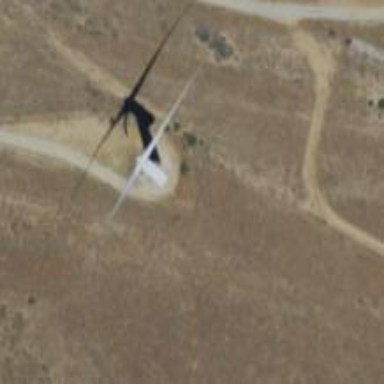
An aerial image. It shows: Wind turbine generator that utilizes wind as its source for generating electricity. It is of the horizontal axis type.